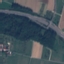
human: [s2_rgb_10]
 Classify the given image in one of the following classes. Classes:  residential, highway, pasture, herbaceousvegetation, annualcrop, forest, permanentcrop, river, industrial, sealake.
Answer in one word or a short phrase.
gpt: Highway